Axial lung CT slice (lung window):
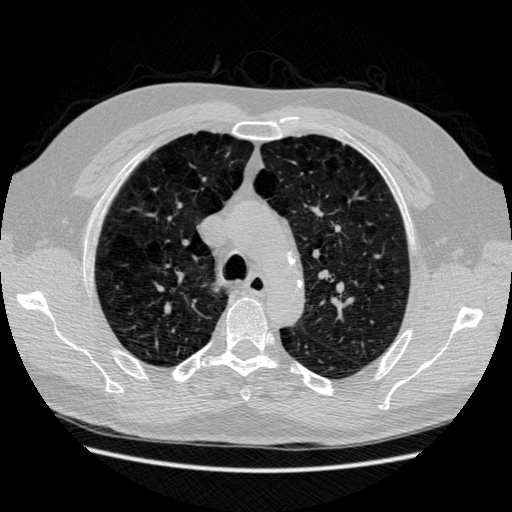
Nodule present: no